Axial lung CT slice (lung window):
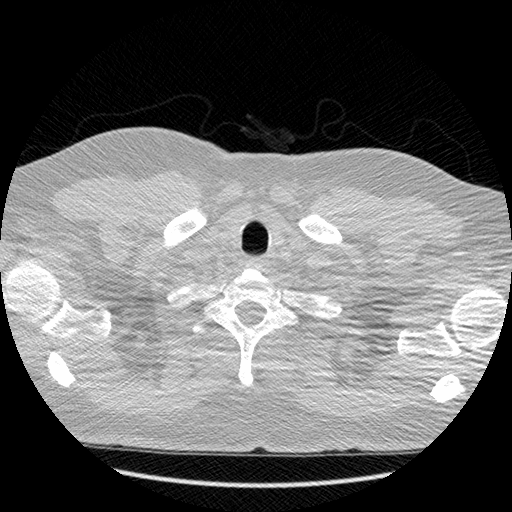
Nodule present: no